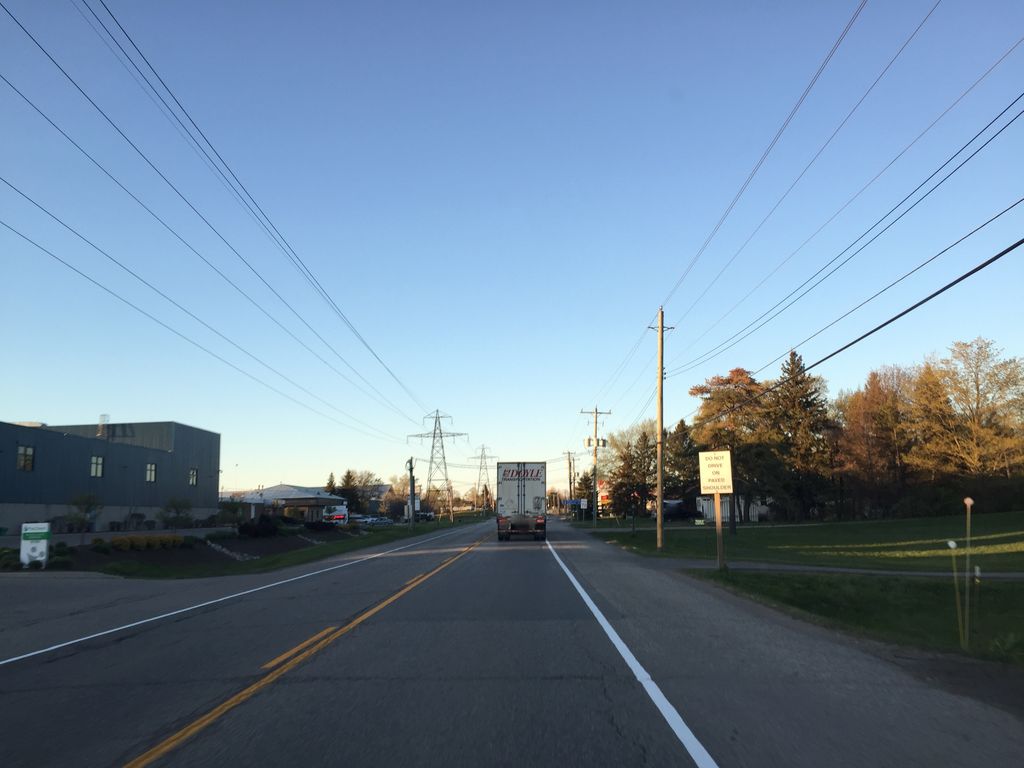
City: kitchener-waterloo